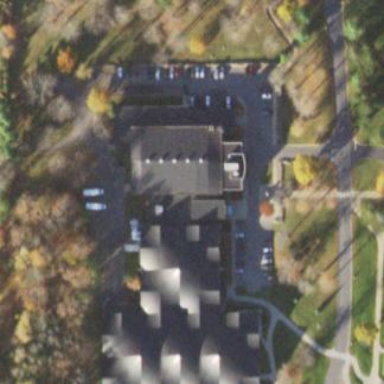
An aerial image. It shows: Building that houses fitness center.